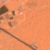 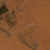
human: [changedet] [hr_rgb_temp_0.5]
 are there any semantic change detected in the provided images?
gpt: New constructions were created and a segment of the road was removed.